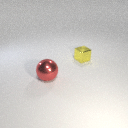
large red metal sphere to the left of small yellow metal cube